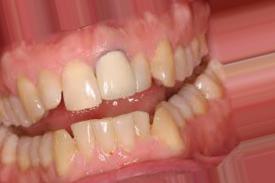
Condition: Tooth Discoloration